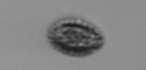
Label: Pseudochattonella_farcimen